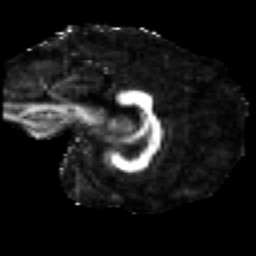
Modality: FA
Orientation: sagittal
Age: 36
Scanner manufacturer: siemens
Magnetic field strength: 3 T
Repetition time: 2.2 s
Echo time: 0.084 s